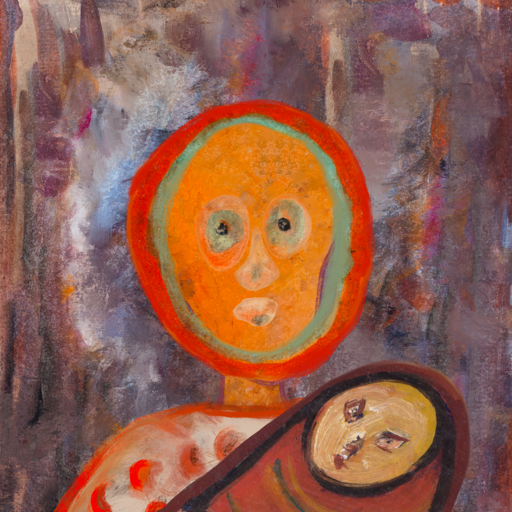
Background: Hypocrite, Head And Neck Front: Hypocrite, Face Front: Childish, Bust: Rupkatha, Hair Front: Sisters, Head Accessory: Blank, Second Necklace: Blank, Necklace: Blank, Baby: After_Raid_Baby